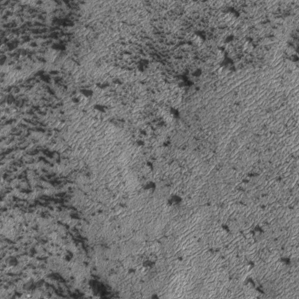
Label: frost